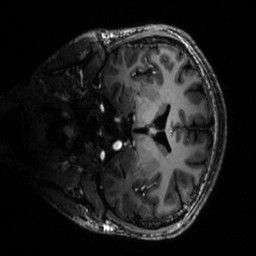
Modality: T1w
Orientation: coronal
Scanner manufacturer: siemens
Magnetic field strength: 6.98 T
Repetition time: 2.3 s
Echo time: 0.00273 s